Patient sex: M
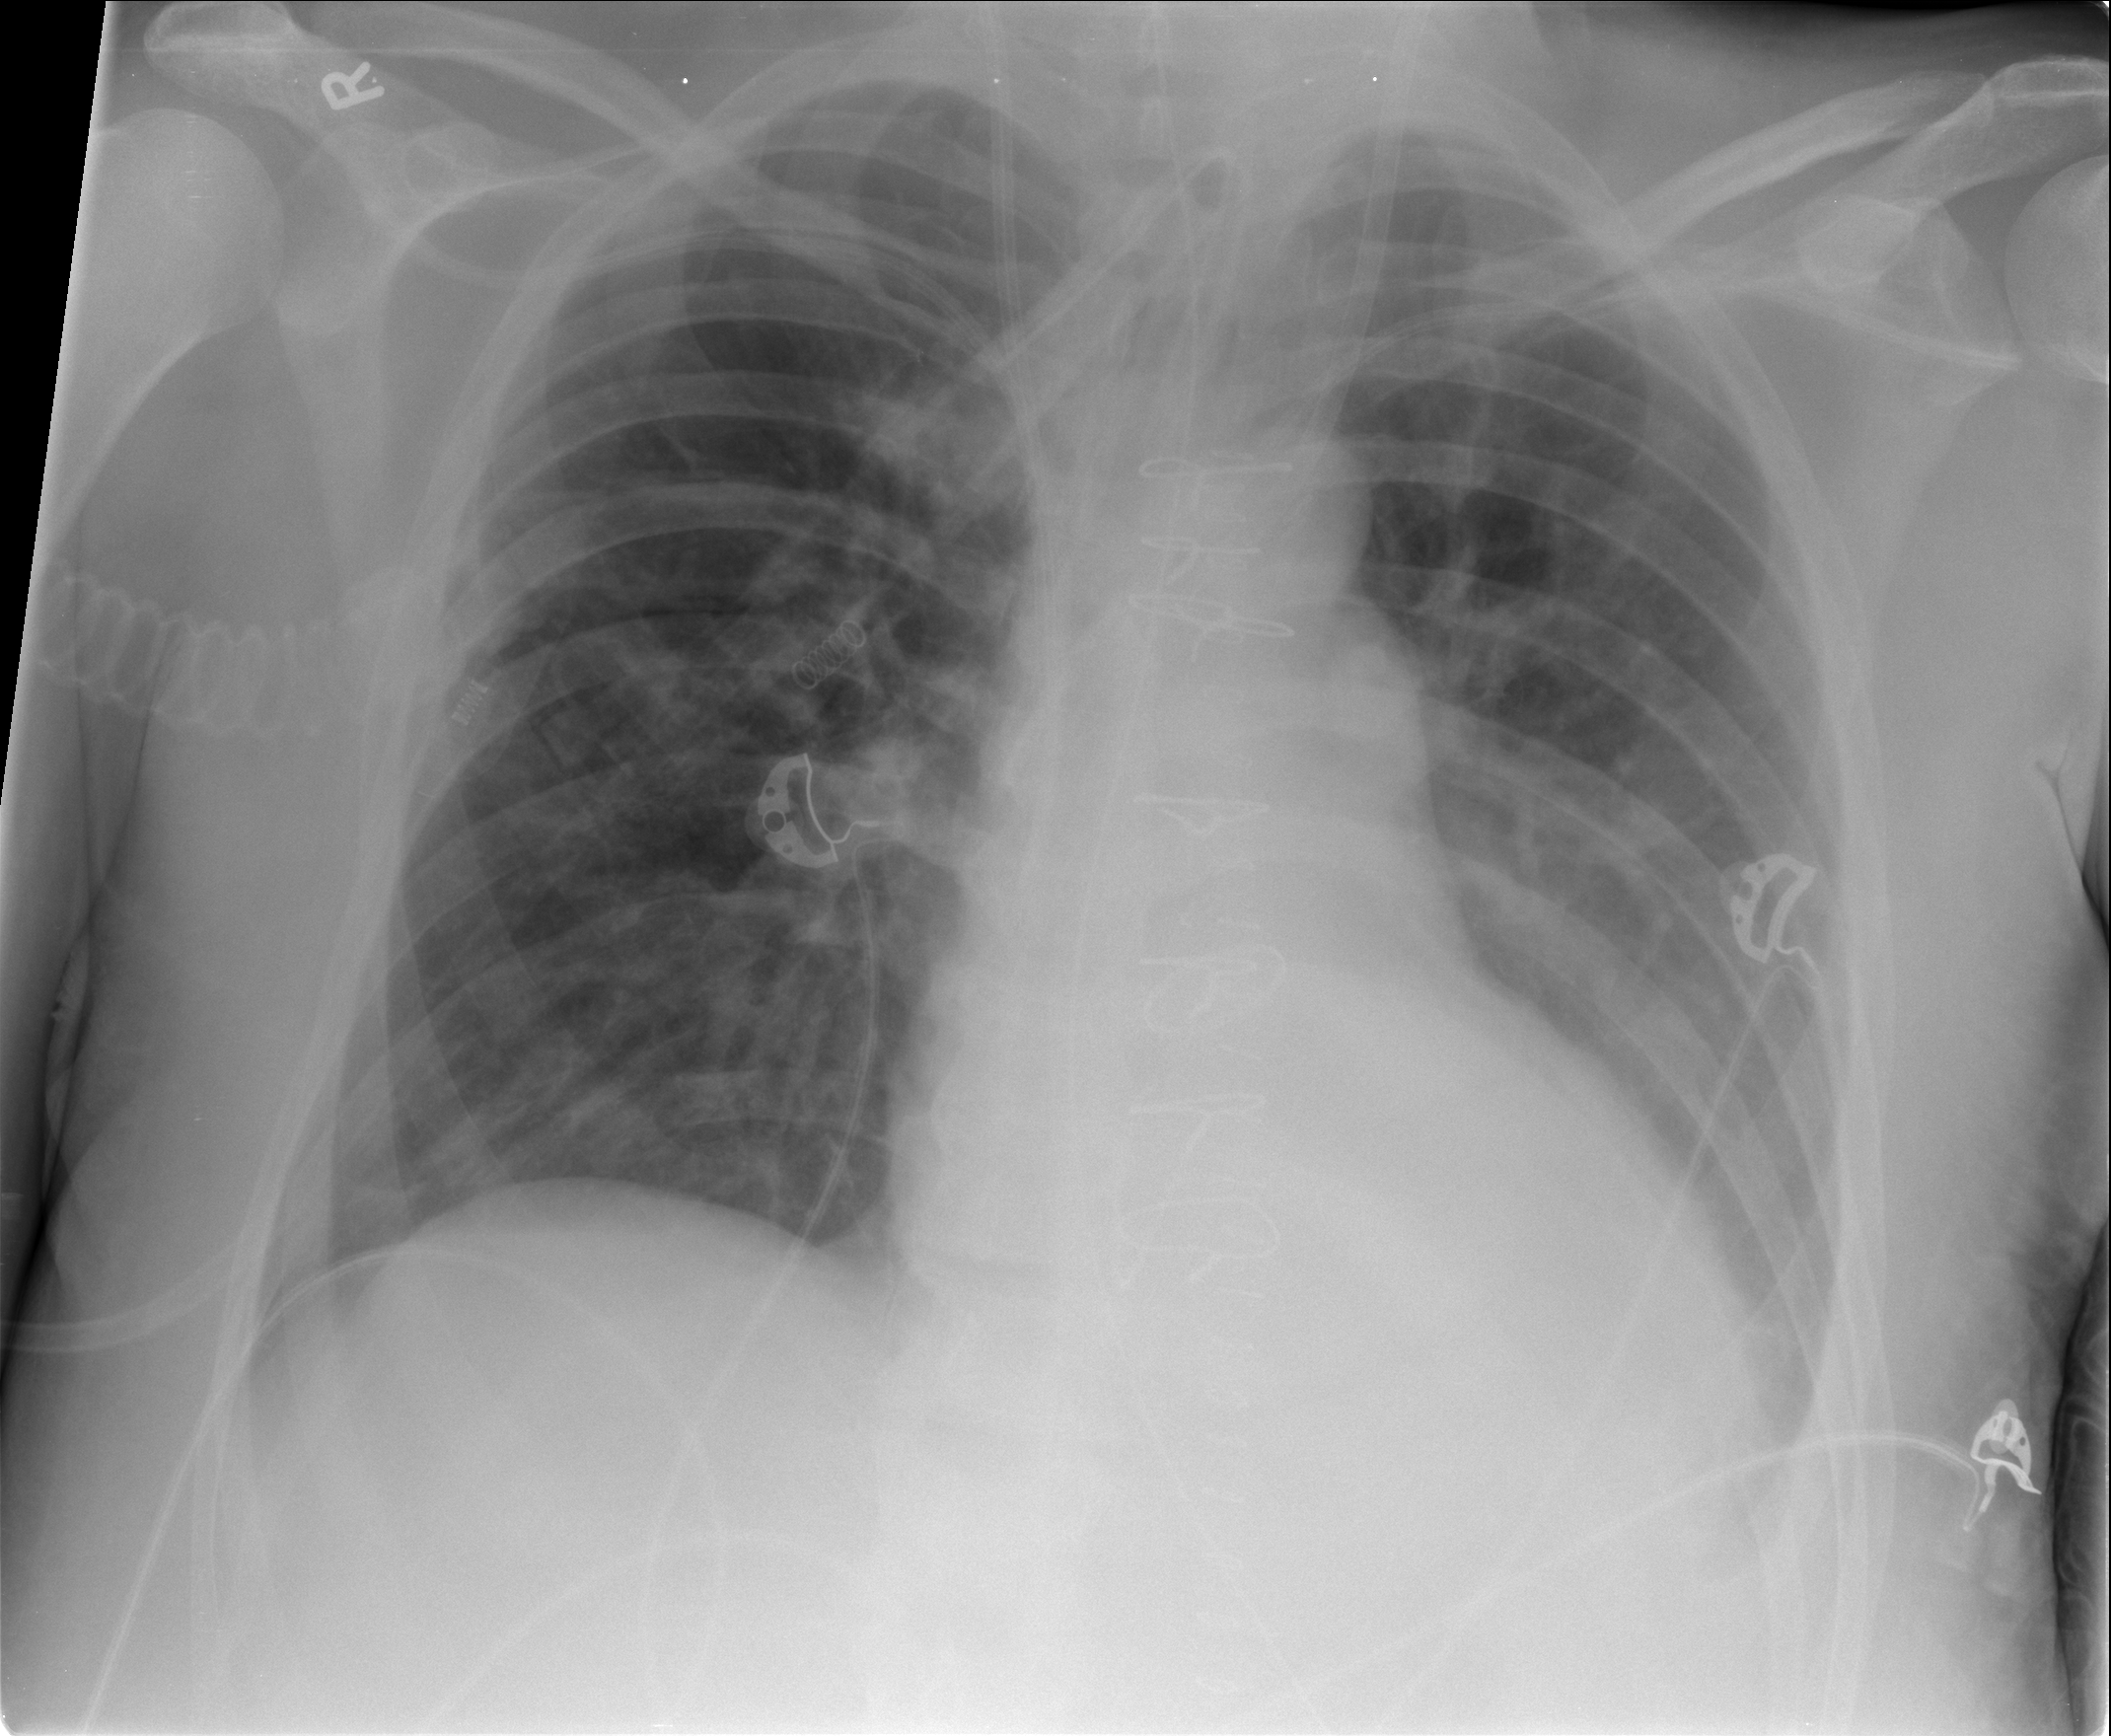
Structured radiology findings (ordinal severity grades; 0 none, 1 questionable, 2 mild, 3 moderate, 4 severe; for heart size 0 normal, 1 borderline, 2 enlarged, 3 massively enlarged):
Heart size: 0
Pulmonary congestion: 0
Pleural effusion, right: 2
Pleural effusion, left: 2
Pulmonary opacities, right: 0
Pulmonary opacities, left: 0
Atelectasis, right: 0
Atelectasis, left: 2